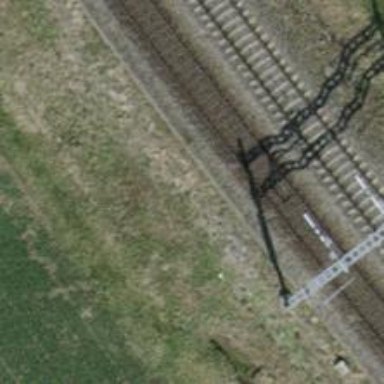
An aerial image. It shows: Single railway track with electrification through contact line.